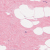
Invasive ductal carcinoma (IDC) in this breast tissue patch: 0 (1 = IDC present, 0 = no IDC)